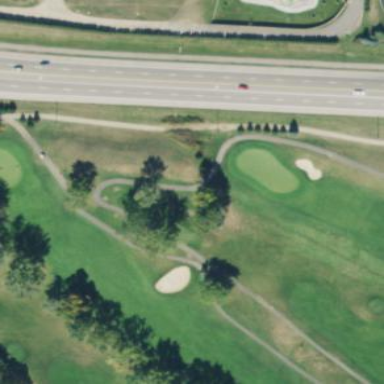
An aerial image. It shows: Grassy area designated as golf fairway.